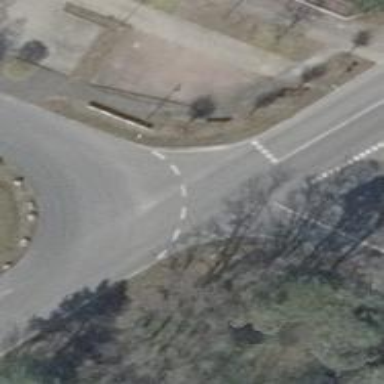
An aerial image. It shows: Unclassified road with asphalt surface.